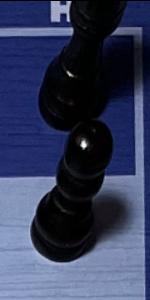
Label: Pawn_Black